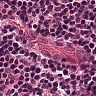
Metastatic tissue present: no